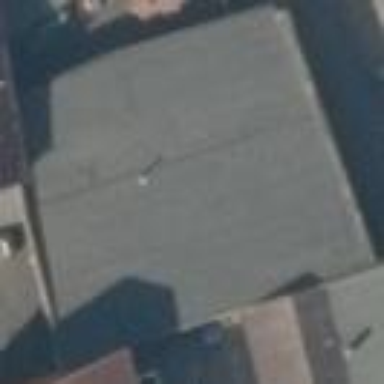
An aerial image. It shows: Commercial building.